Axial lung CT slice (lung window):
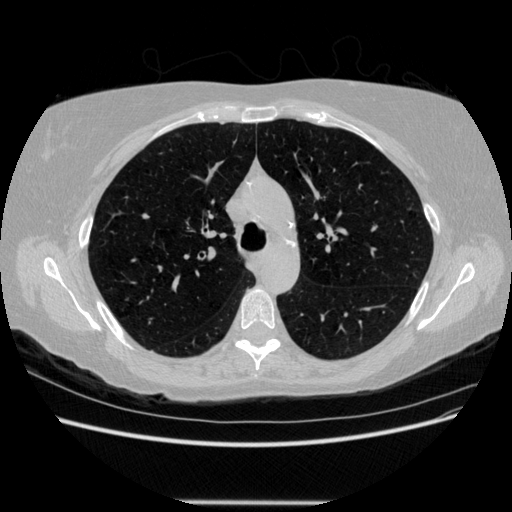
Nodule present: no